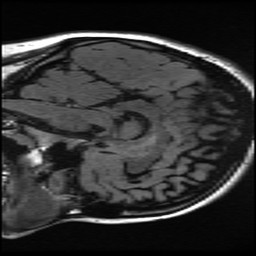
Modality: FLAIR
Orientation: sagittal
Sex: female
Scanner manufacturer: ge
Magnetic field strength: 3 T
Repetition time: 9 s
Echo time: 0.1238 s